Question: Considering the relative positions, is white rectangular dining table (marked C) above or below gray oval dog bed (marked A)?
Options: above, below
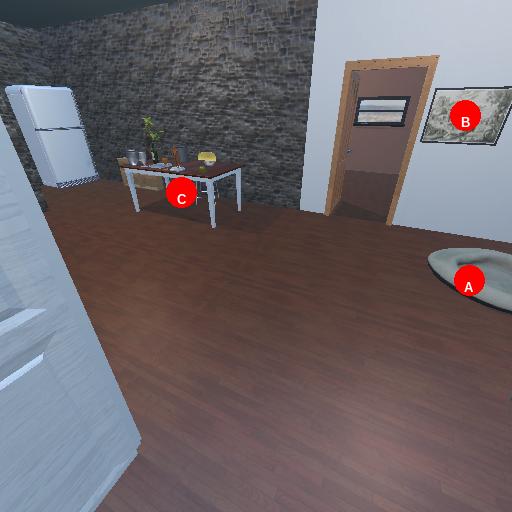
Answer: above